Question: For an academic project I'm trying to write a code for drawing billboards from scratch; now I'm at the point of making them translucent. I've managed to make them look good against the background but they still may cover each other with their should-be-transparent corners, like in this picture:

I'm not sure what I'm doing wrong. This is the effect file I'm using to draw the billboards. I've omitted the parts related to the vertex shader, which I think is irrelevant right now.
'''
//cut
texture Texture;
texture MaskTexture;
sampler Sampler = sampler_state
{
Texture = (Texture);
MinFilter = Linear;
MagFilter = Linear;
MipFilter = Point;
AddressU = Clamp;
AddressV = Clamp;
};
sampler MaskSampler = sampler_state
{
Texture = (MaskTexture);
MinFilter = Linear;
MagFilter = Linear;
MipFilter = Point;
AddressU = Clamp;
AddressV = Clamp;
};
//cut
struct VertexShaderOutput
{
float4 Position : POSITION0;
float4 Color : COLOR;
float2 TexCoord : TEXCOORD0;
};
//cut
float4 PixelShaderFunction(VertexShaderOutput input) : COLOR0
{
float4 result = tex2D(Sampler, input.TexCoord) * input.Color;
float4 mask = tex2D(MaskSampler, input.TexCoord);
float alpha = mask.r;
result.rgb *= alpha;
result.a = alpha;
return result;
}
technique Technique1
{
pass Pass1
{
VertexShader = compile vs_2_0 VertexShaderFunction();
PixelShader = compile ps_2_0 PixelShaderFunction();
AlphaBlendEnable = true;
SrcBlend = SrcAlpha;
DestBlend = InvSrcAlpha;
}
}
'''
I've got two textures, named Texture and MaskTexture, the latter being in grayscale. The billboards are, most likely, in the same vertex buffer and are drawn with a single call of 'GraphicsDevice.DrawIndexedPrimitives()' from XNA.
I've got a feeling I'm not doing the whole thing right.
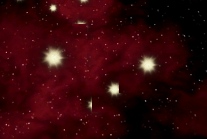
Answer: I have found a solution. The shaders are fine, the problem turned out to be in the XNA code, so sorry for drawing your attention to the wrong thing.
The solution is to enable a depth stencil buffer (whatever it is) before drawing the billboards:
'''
device.DepthStencilState = DepthStencilState.DepthRead;
'''
It can be disabled afterwards:
'''
device.DepthStencilState = DepthStencilState.Default;
'''